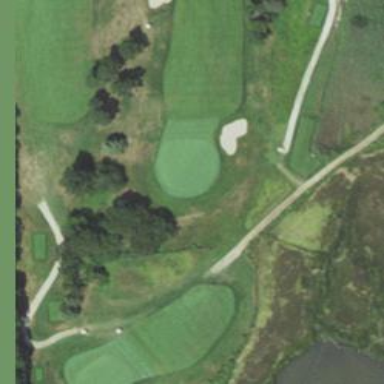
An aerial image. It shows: Service road designated as golf cart path.